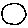
Label: moon